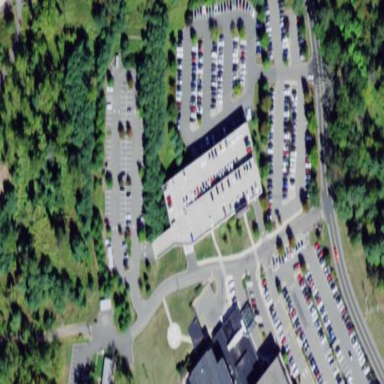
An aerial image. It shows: Multi-storey parking building.